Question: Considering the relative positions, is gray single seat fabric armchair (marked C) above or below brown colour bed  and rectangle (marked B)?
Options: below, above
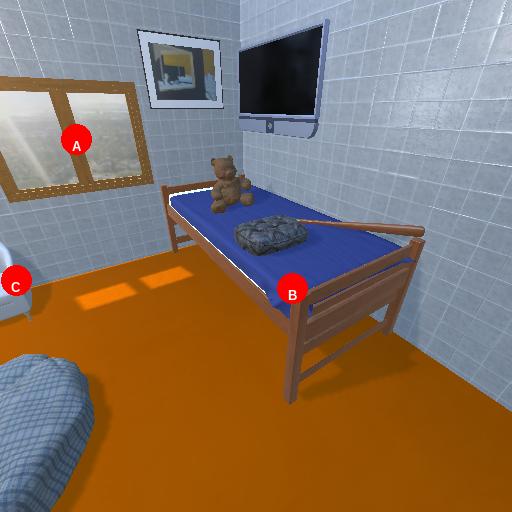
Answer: below